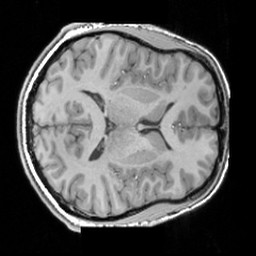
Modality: T1w
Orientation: axial
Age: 20
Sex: male
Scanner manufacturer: siemens
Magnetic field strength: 3 T
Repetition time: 1.63 s
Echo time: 0.00311 s